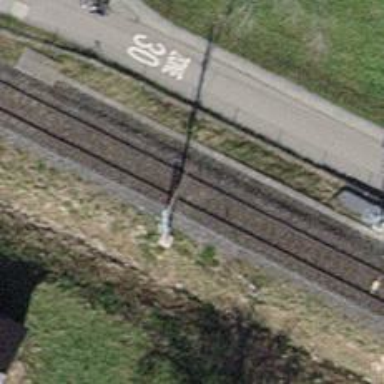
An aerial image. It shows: Railway milestone.